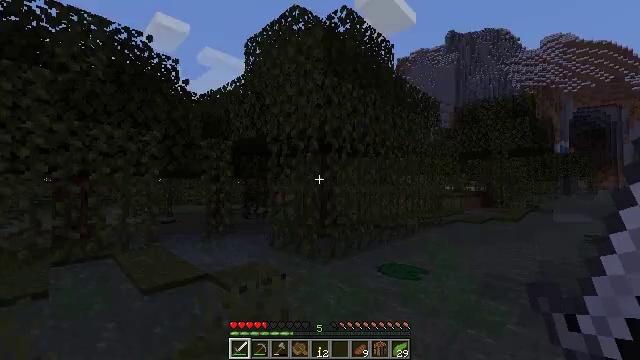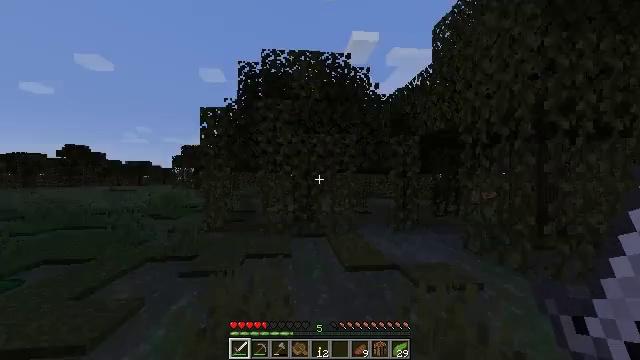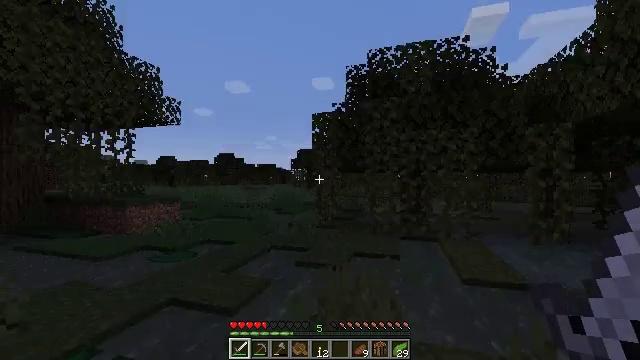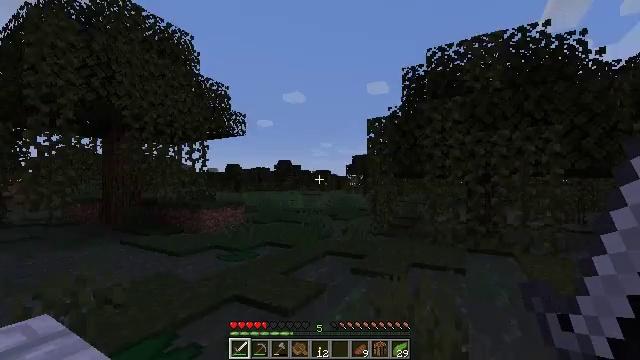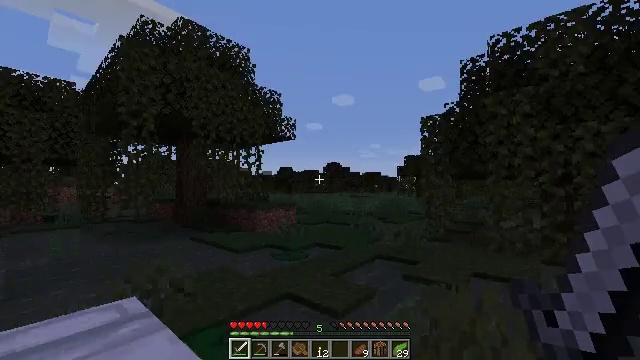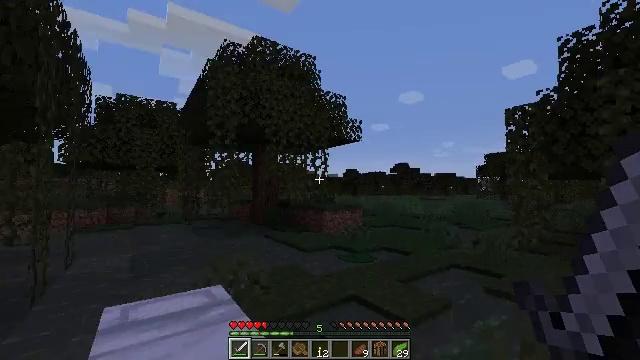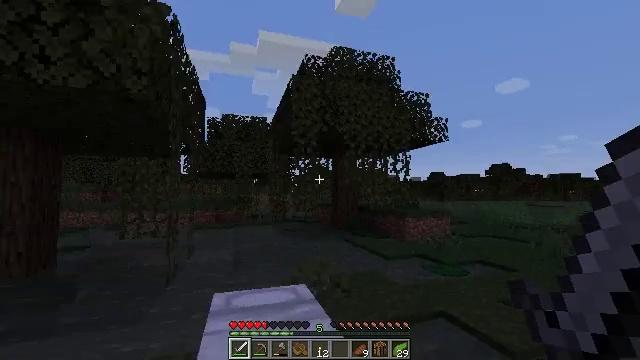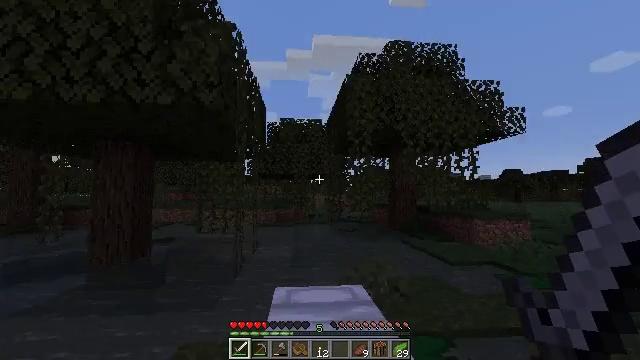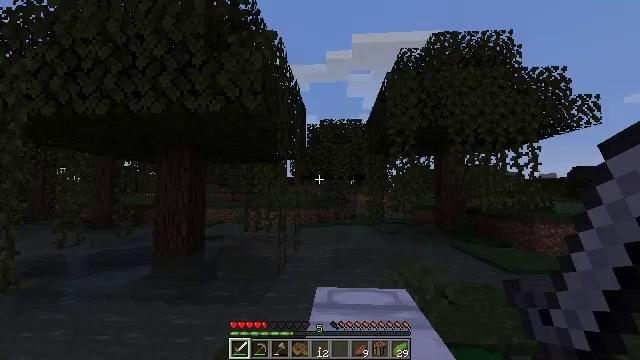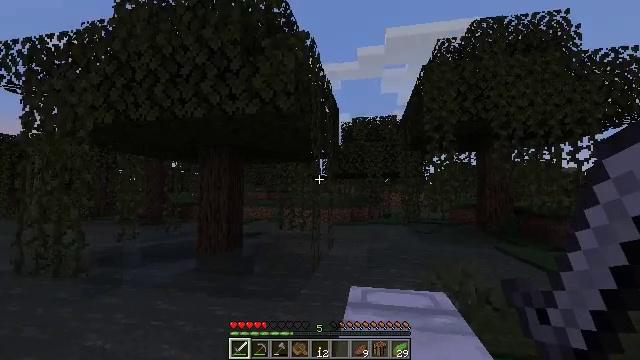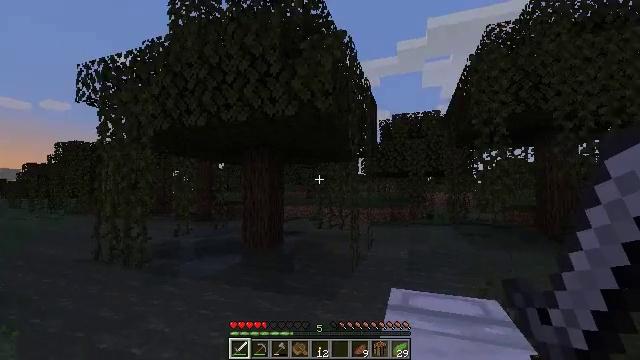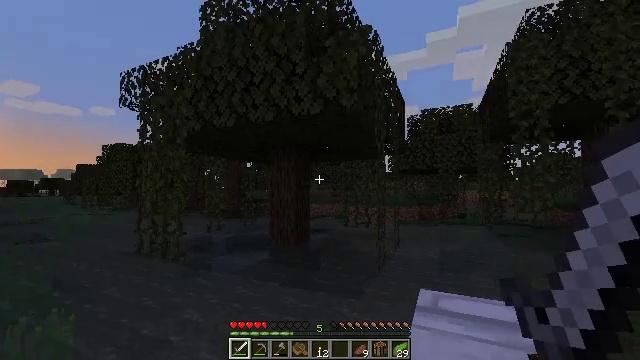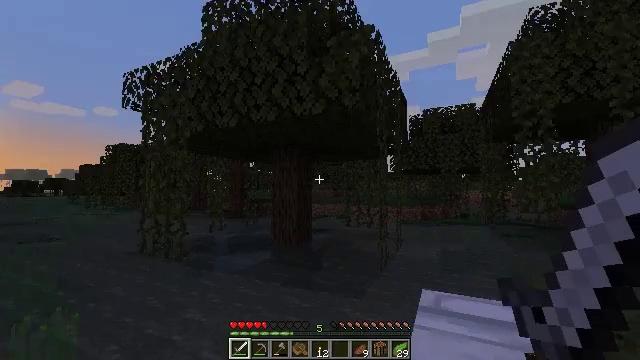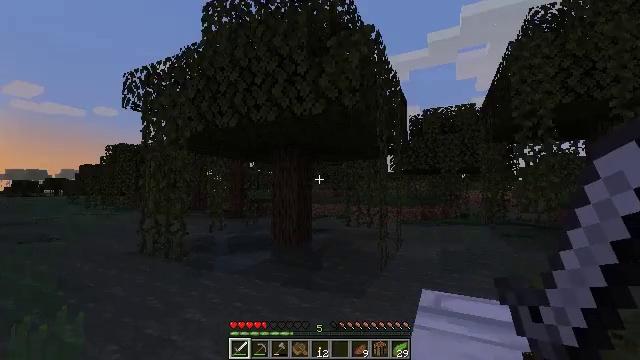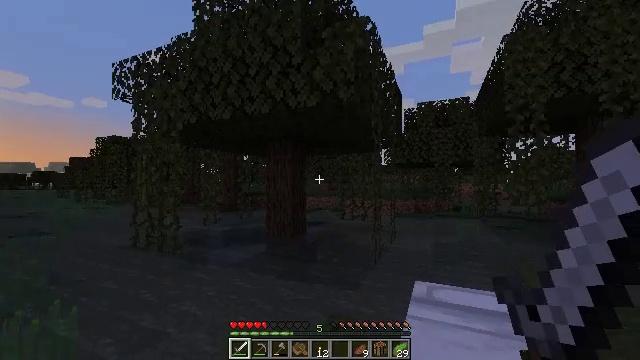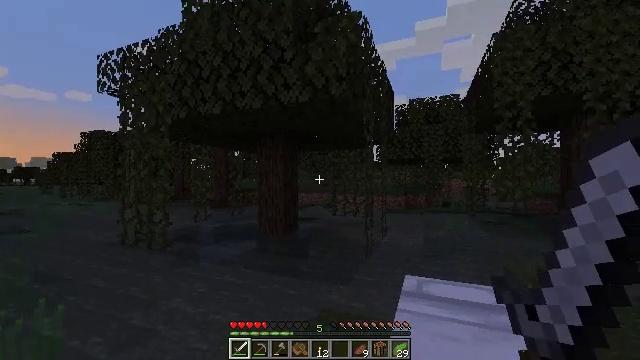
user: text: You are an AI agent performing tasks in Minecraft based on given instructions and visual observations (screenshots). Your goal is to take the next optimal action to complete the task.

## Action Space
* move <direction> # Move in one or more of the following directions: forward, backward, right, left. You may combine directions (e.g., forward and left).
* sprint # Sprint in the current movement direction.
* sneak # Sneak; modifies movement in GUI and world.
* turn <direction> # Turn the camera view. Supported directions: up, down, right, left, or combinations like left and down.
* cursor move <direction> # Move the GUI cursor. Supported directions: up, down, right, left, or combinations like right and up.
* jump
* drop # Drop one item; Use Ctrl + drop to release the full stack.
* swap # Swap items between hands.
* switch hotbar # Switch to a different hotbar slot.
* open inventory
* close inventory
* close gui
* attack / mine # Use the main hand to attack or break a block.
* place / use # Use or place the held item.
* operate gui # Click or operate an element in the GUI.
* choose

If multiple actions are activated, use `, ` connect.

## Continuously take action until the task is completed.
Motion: motion action
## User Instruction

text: Mine the potted red mushroom and its pot.
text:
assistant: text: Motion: turn left and down
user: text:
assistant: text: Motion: turn left
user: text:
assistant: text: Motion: turn left and up
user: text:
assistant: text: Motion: turn left
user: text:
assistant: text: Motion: turn left
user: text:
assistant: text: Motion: turn left and up
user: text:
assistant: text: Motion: turn left
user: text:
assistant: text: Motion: turn left
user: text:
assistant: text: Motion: turn left
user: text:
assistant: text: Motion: turn left
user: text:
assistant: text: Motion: turn left
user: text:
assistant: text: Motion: no_op
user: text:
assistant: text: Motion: no_op
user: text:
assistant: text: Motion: turn right and down
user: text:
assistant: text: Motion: turn right
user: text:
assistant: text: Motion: turn right and down, switch to hotbar 2
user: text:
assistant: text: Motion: turn right, switch to hotbar 2
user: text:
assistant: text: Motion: switch to hotbar 2
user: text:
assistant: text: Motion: turn right, switch to hotbar 2
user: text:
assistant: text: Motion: turn right
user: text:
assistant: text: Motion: turn right
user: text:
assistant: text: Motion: turn right
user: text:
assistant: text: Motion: turn right
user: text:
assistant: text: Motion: turn right and up
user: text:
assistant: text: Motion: turn right and up
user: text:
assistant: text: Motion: turn right
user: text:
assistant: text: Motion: turn right
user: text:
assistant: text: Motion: turn right
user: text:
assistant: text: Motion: turn right and down
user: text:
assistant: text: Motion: turn right, switch to hotbar 3